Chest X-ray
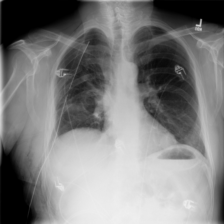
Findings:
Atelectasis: negative
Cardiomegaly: negative
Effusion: negative
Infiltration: negative
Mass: negative
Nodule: positive
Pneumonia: negative
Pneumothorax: negative
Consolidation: negative
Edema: negative
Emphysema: negative
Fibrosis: negative
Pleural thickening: negative
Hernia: negative